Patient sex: F
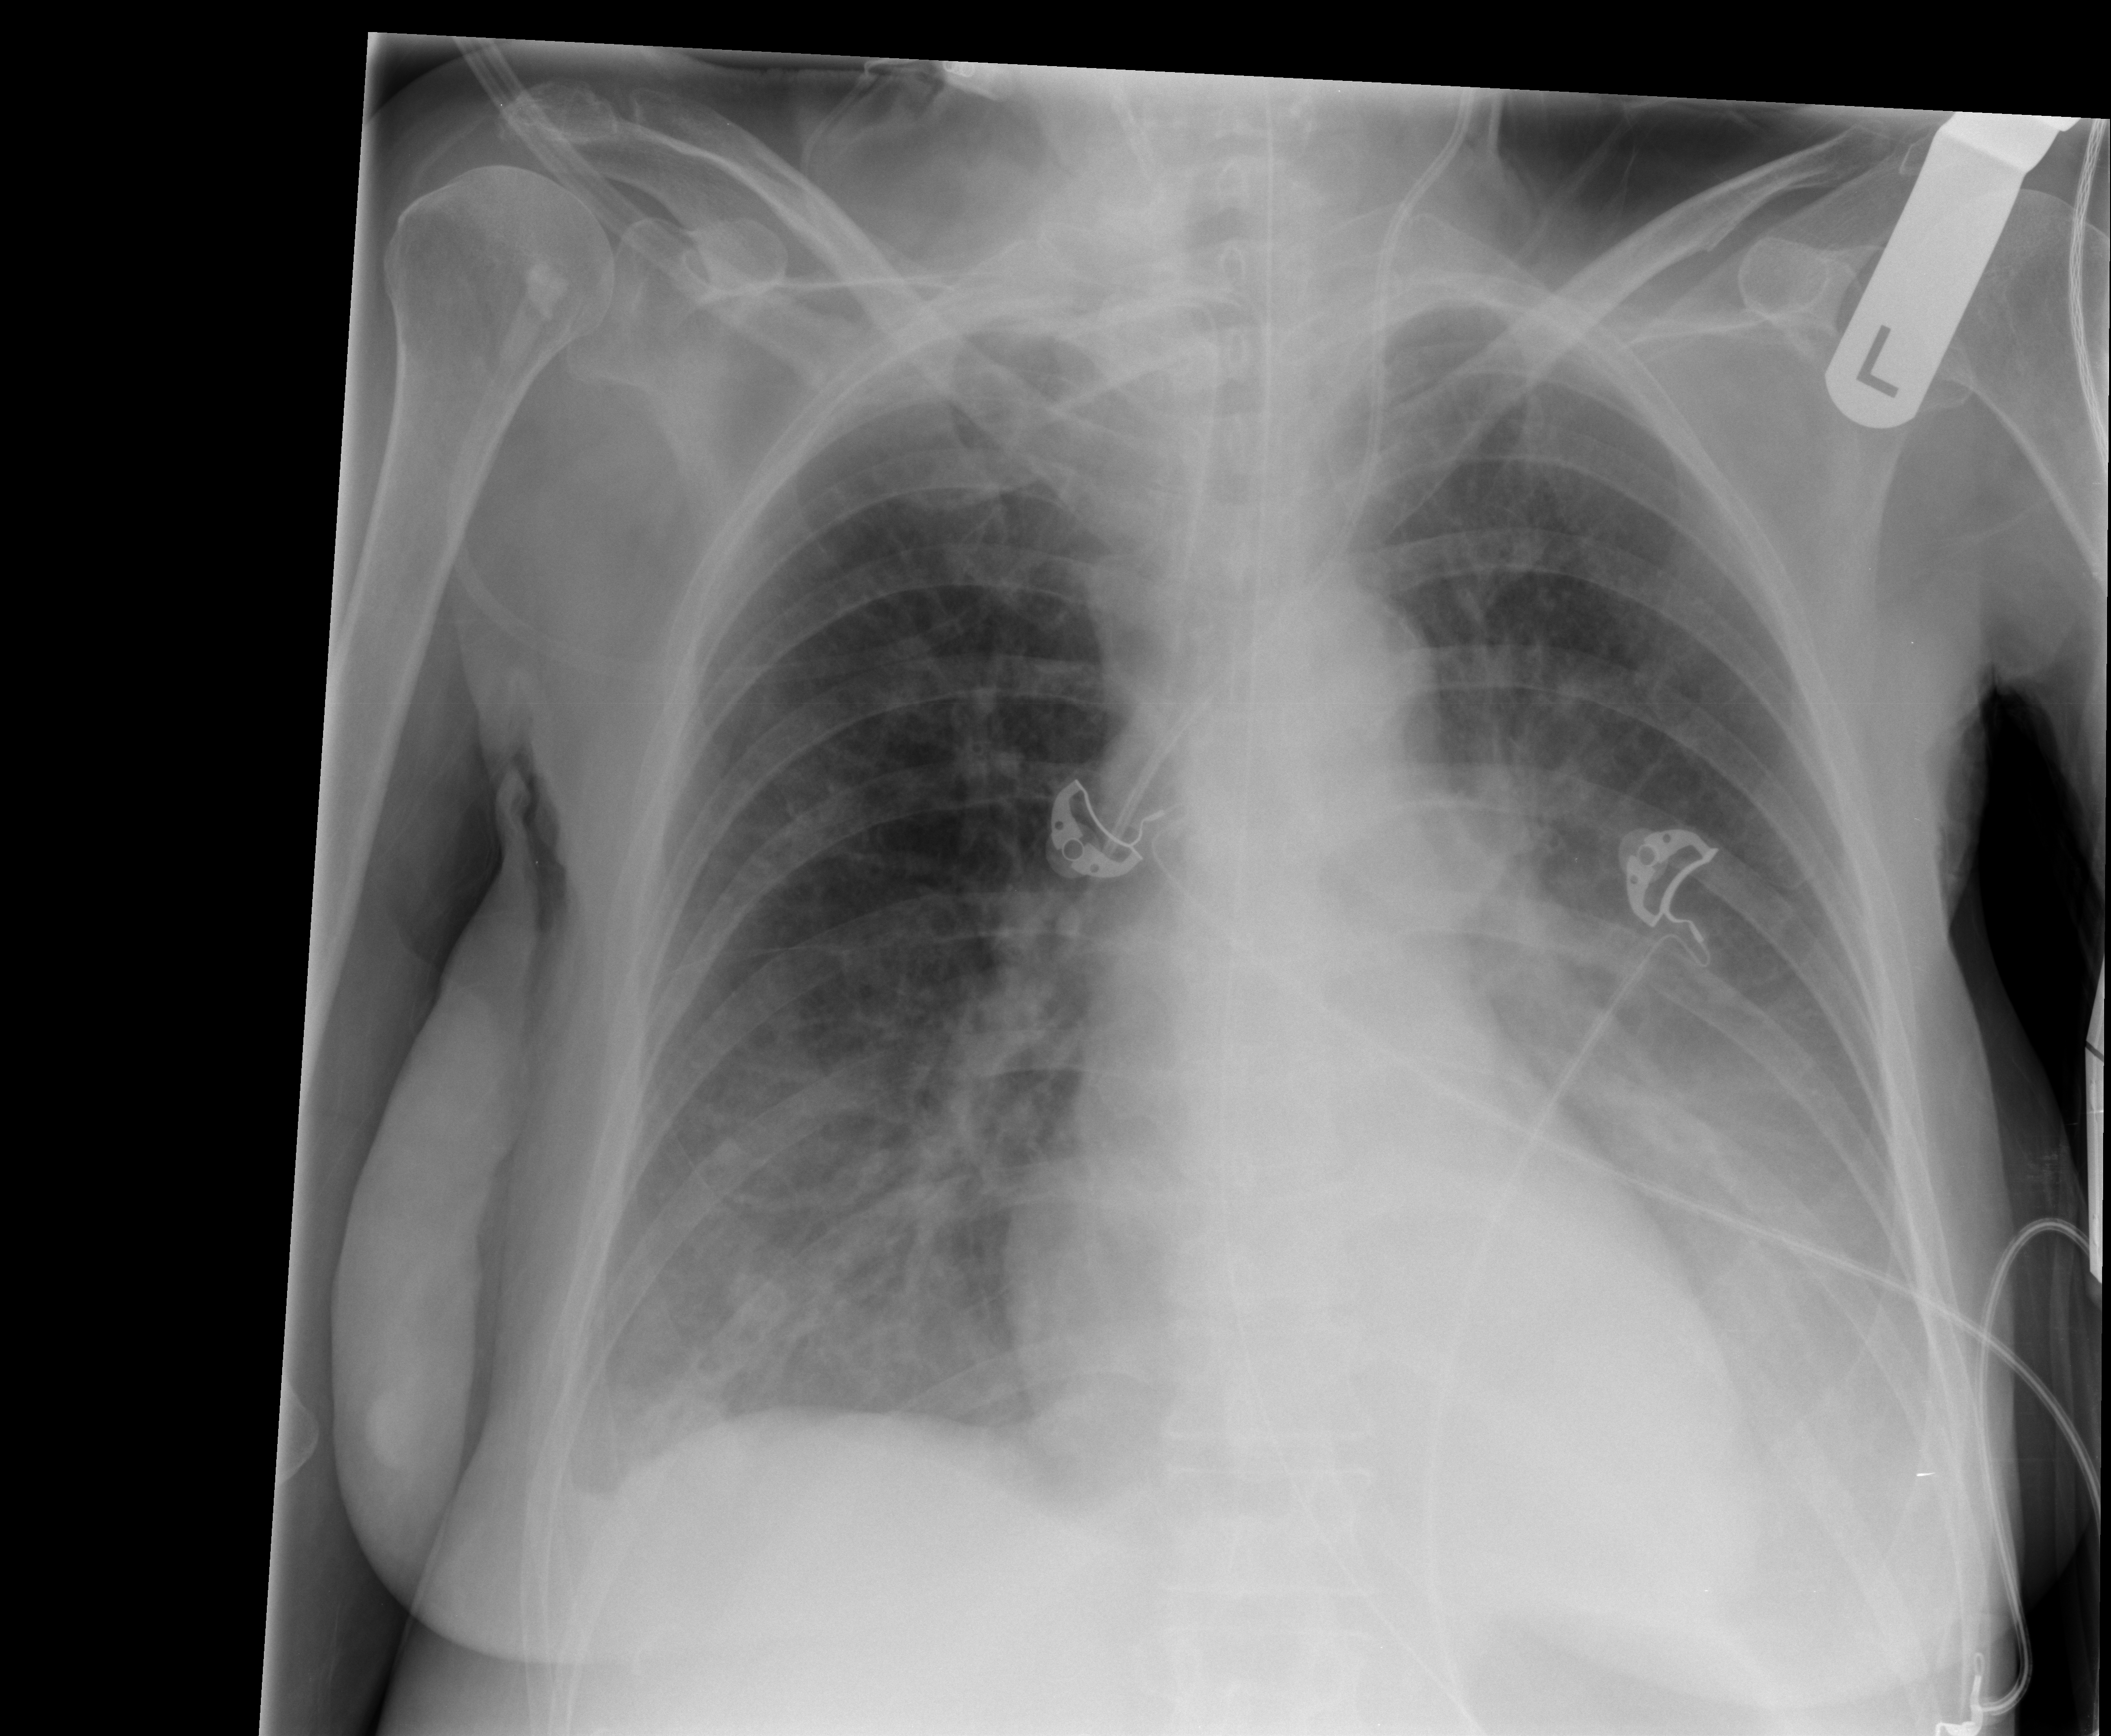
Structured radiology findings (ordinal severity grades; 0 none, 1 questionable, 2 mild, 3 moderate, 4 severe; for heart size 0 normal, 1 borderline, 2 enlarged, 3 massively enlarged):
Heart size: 1
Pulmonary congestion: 2
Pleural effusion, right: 2
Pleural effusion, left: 3
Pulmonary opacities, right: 2
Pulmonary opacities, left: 2
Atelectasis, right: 2
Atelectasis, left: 2